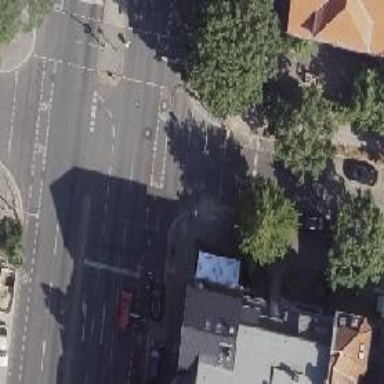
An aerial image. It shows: Footway crossing with traffic signals.